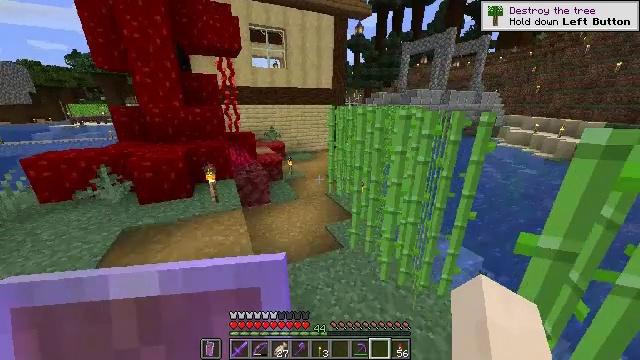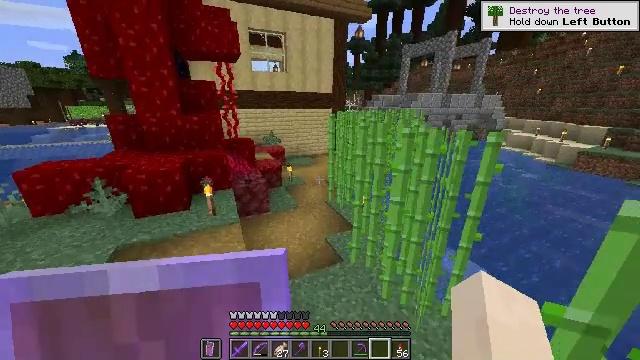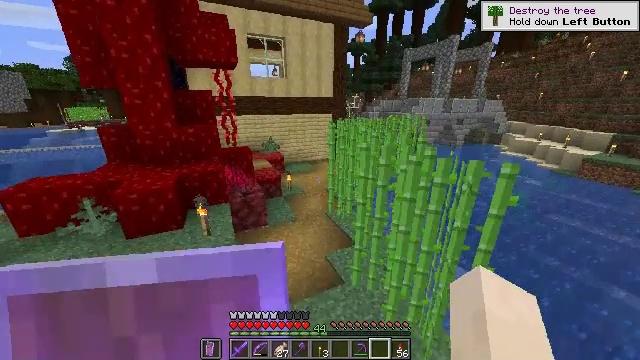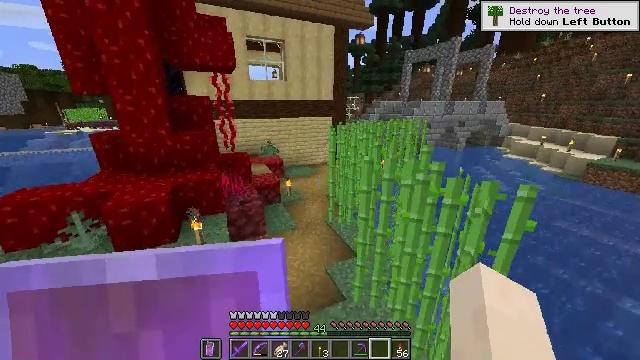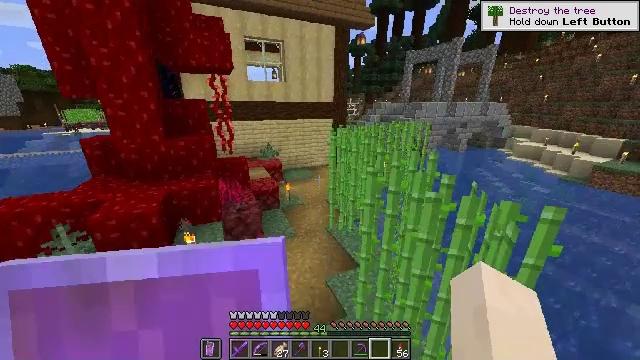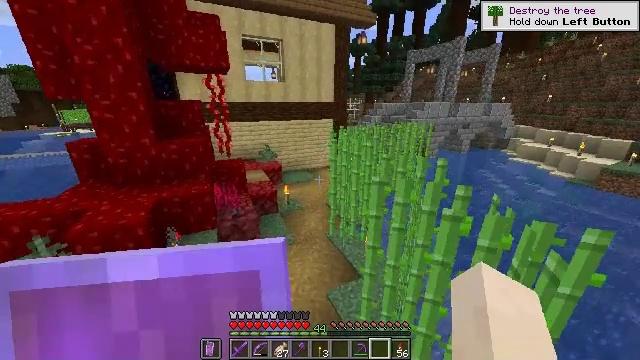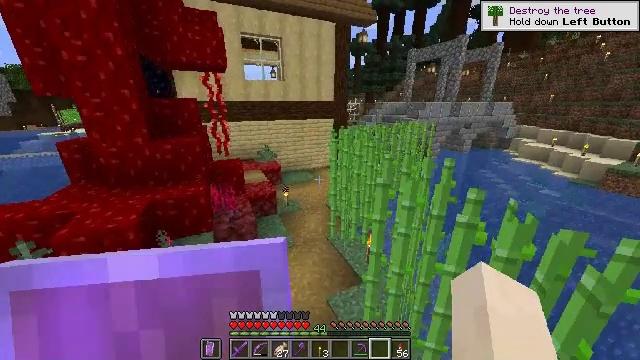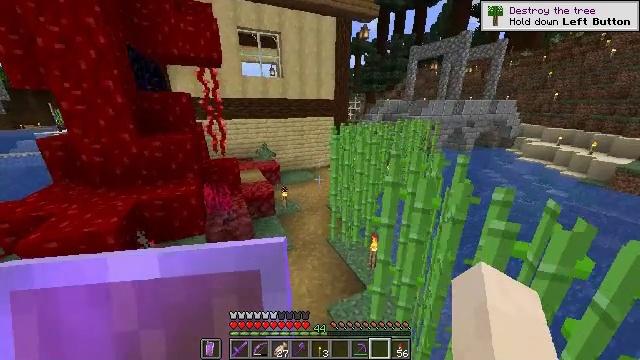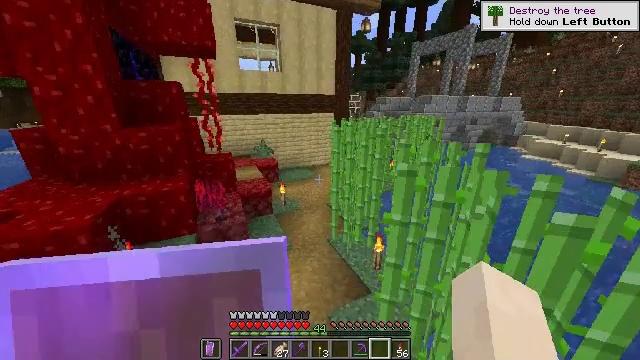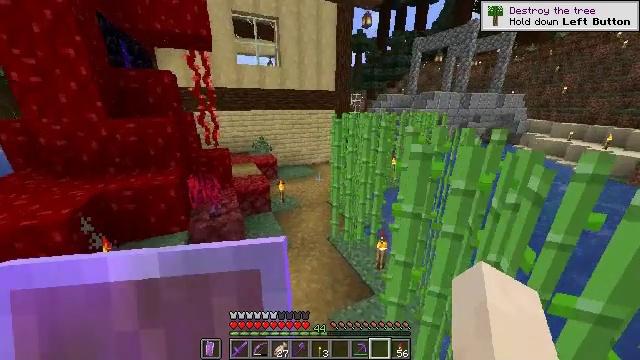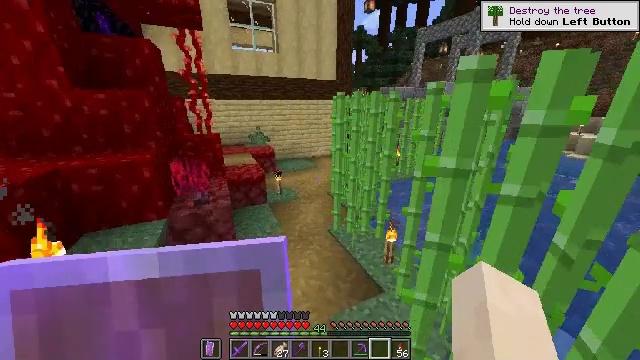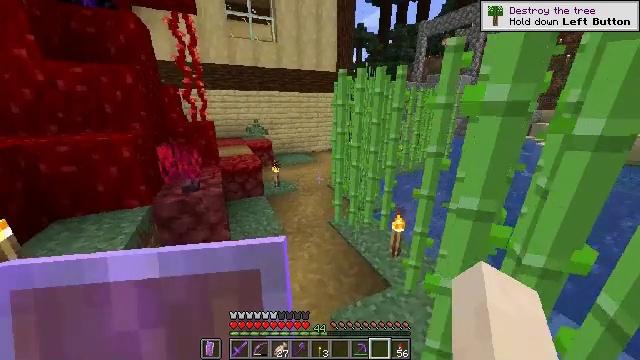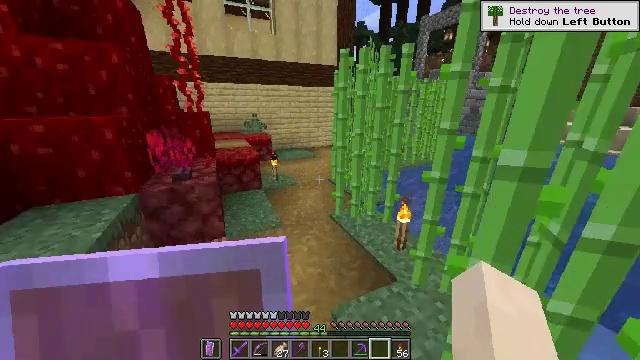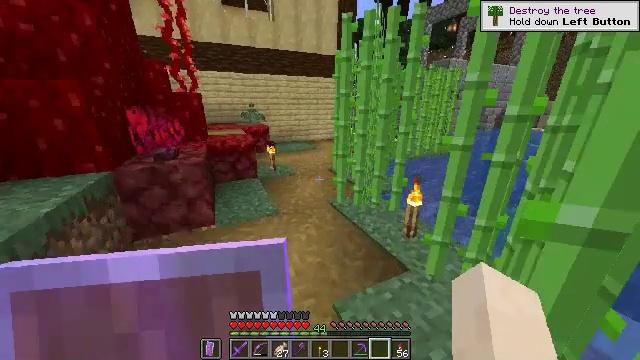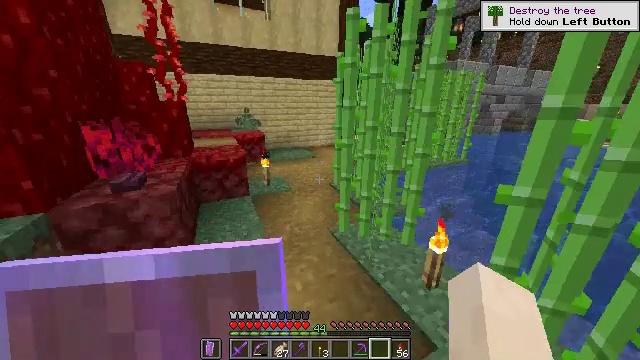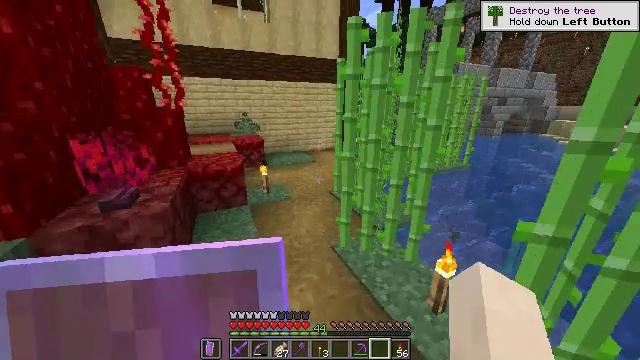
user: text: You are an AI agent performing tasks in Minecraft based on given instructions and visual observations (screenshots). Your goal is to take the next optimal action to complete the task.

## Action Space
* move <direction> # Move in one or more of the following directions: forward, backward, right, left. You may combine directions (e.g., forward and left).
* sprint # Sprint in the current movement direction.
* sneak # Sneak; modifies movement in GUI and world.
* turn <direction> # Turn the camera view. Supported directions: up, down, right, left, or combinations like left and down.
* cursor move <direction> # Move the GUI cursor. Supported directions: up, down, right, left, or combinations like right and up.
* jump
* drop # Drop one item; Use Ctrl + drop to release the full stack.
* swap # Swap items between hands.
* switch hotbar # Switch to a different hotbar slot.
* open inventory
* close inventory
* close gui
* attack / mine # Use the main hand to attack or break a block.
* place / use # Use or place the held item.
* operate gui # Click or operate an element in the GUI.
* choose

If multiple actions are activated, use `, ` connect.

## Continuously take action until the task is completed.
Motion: motion action
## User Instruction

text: Mine the bone block found in fossils.
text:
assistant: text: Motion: move forward, sprint, jump
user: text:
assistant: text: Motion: move forward, sprint, jump
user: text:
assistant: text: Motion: move forward, sprint, jump
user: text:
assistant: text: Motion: move forward, sprint
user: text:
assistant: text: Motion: move forward, sprint
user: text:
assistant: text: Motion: move forward, sprint
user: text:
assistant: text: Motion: move forward, sprint
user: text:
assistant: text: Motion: move forward, sprint
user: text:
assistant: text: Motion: move forward, sprint
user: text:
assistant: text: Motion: move forward, sprint
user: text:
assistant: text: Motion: move forward, sprint
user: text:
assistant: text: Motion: move forward, sprint
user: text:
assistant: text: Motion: move forward, sprint
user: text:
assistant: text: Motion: move forward, sprint, jump
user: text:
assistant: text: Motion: move forward, sprint, jump
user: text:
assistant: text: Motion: move forward, sprint, jump
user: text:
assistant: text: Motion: move forward, sprint, jump
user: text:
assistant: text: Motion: move forward, sprint, jump
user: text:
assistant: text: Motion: move forward, sprint
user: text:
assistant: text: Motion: move forward, sprint
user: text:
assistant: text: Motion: move forward, sprint
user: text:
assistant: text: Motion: move forward, sprint
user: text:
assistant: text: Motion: move forward, sprint
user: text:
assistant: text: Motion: move forward, sprint
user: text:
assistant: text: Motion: move forward, sprint
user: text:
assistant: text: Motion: move forward, sprint
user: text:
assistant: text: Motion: move forward, sprint
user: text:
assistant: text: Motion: move forward, sprint
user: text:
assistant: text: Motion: move forward, sprint
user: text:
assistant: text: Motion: move forward, sprint